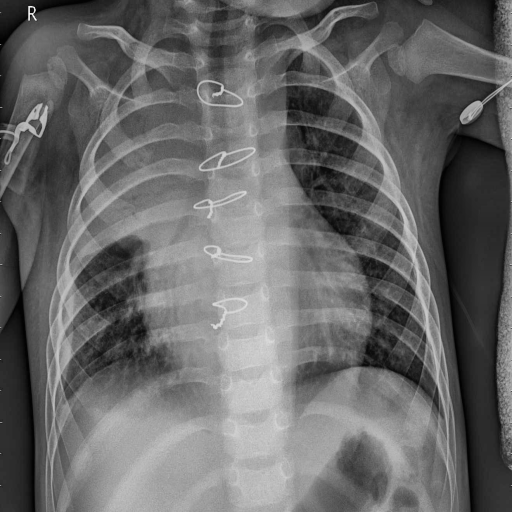
Finding: PNEUMONIA